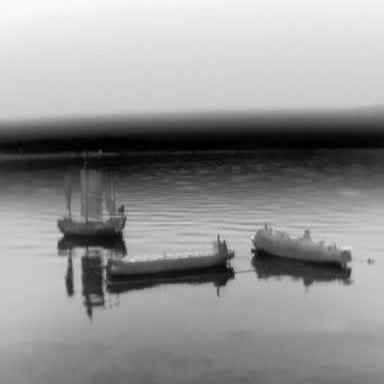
There is a sailboat in the infrared image.